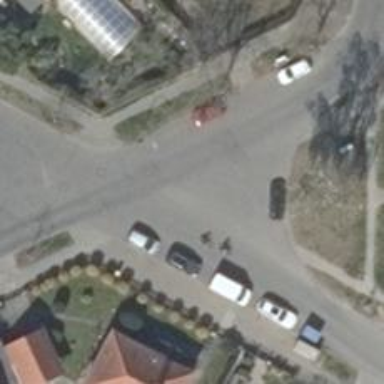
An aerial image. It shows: Footway.